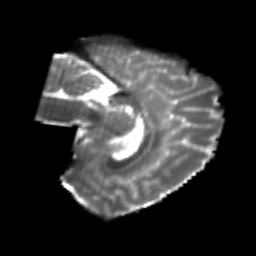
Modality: T2w
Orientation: sagittal
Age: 20
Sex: female
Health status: healthy
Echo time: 0.074 s